Interaction volume radius: 10 \u00c5
Interaction volume height: 40 \u00c5
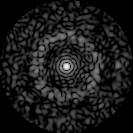
Disorder parameter: 0.8121